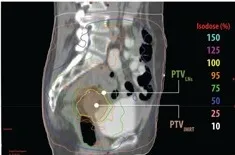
Isodose distributions on the. Parasagittal.
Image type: radiology (ct)